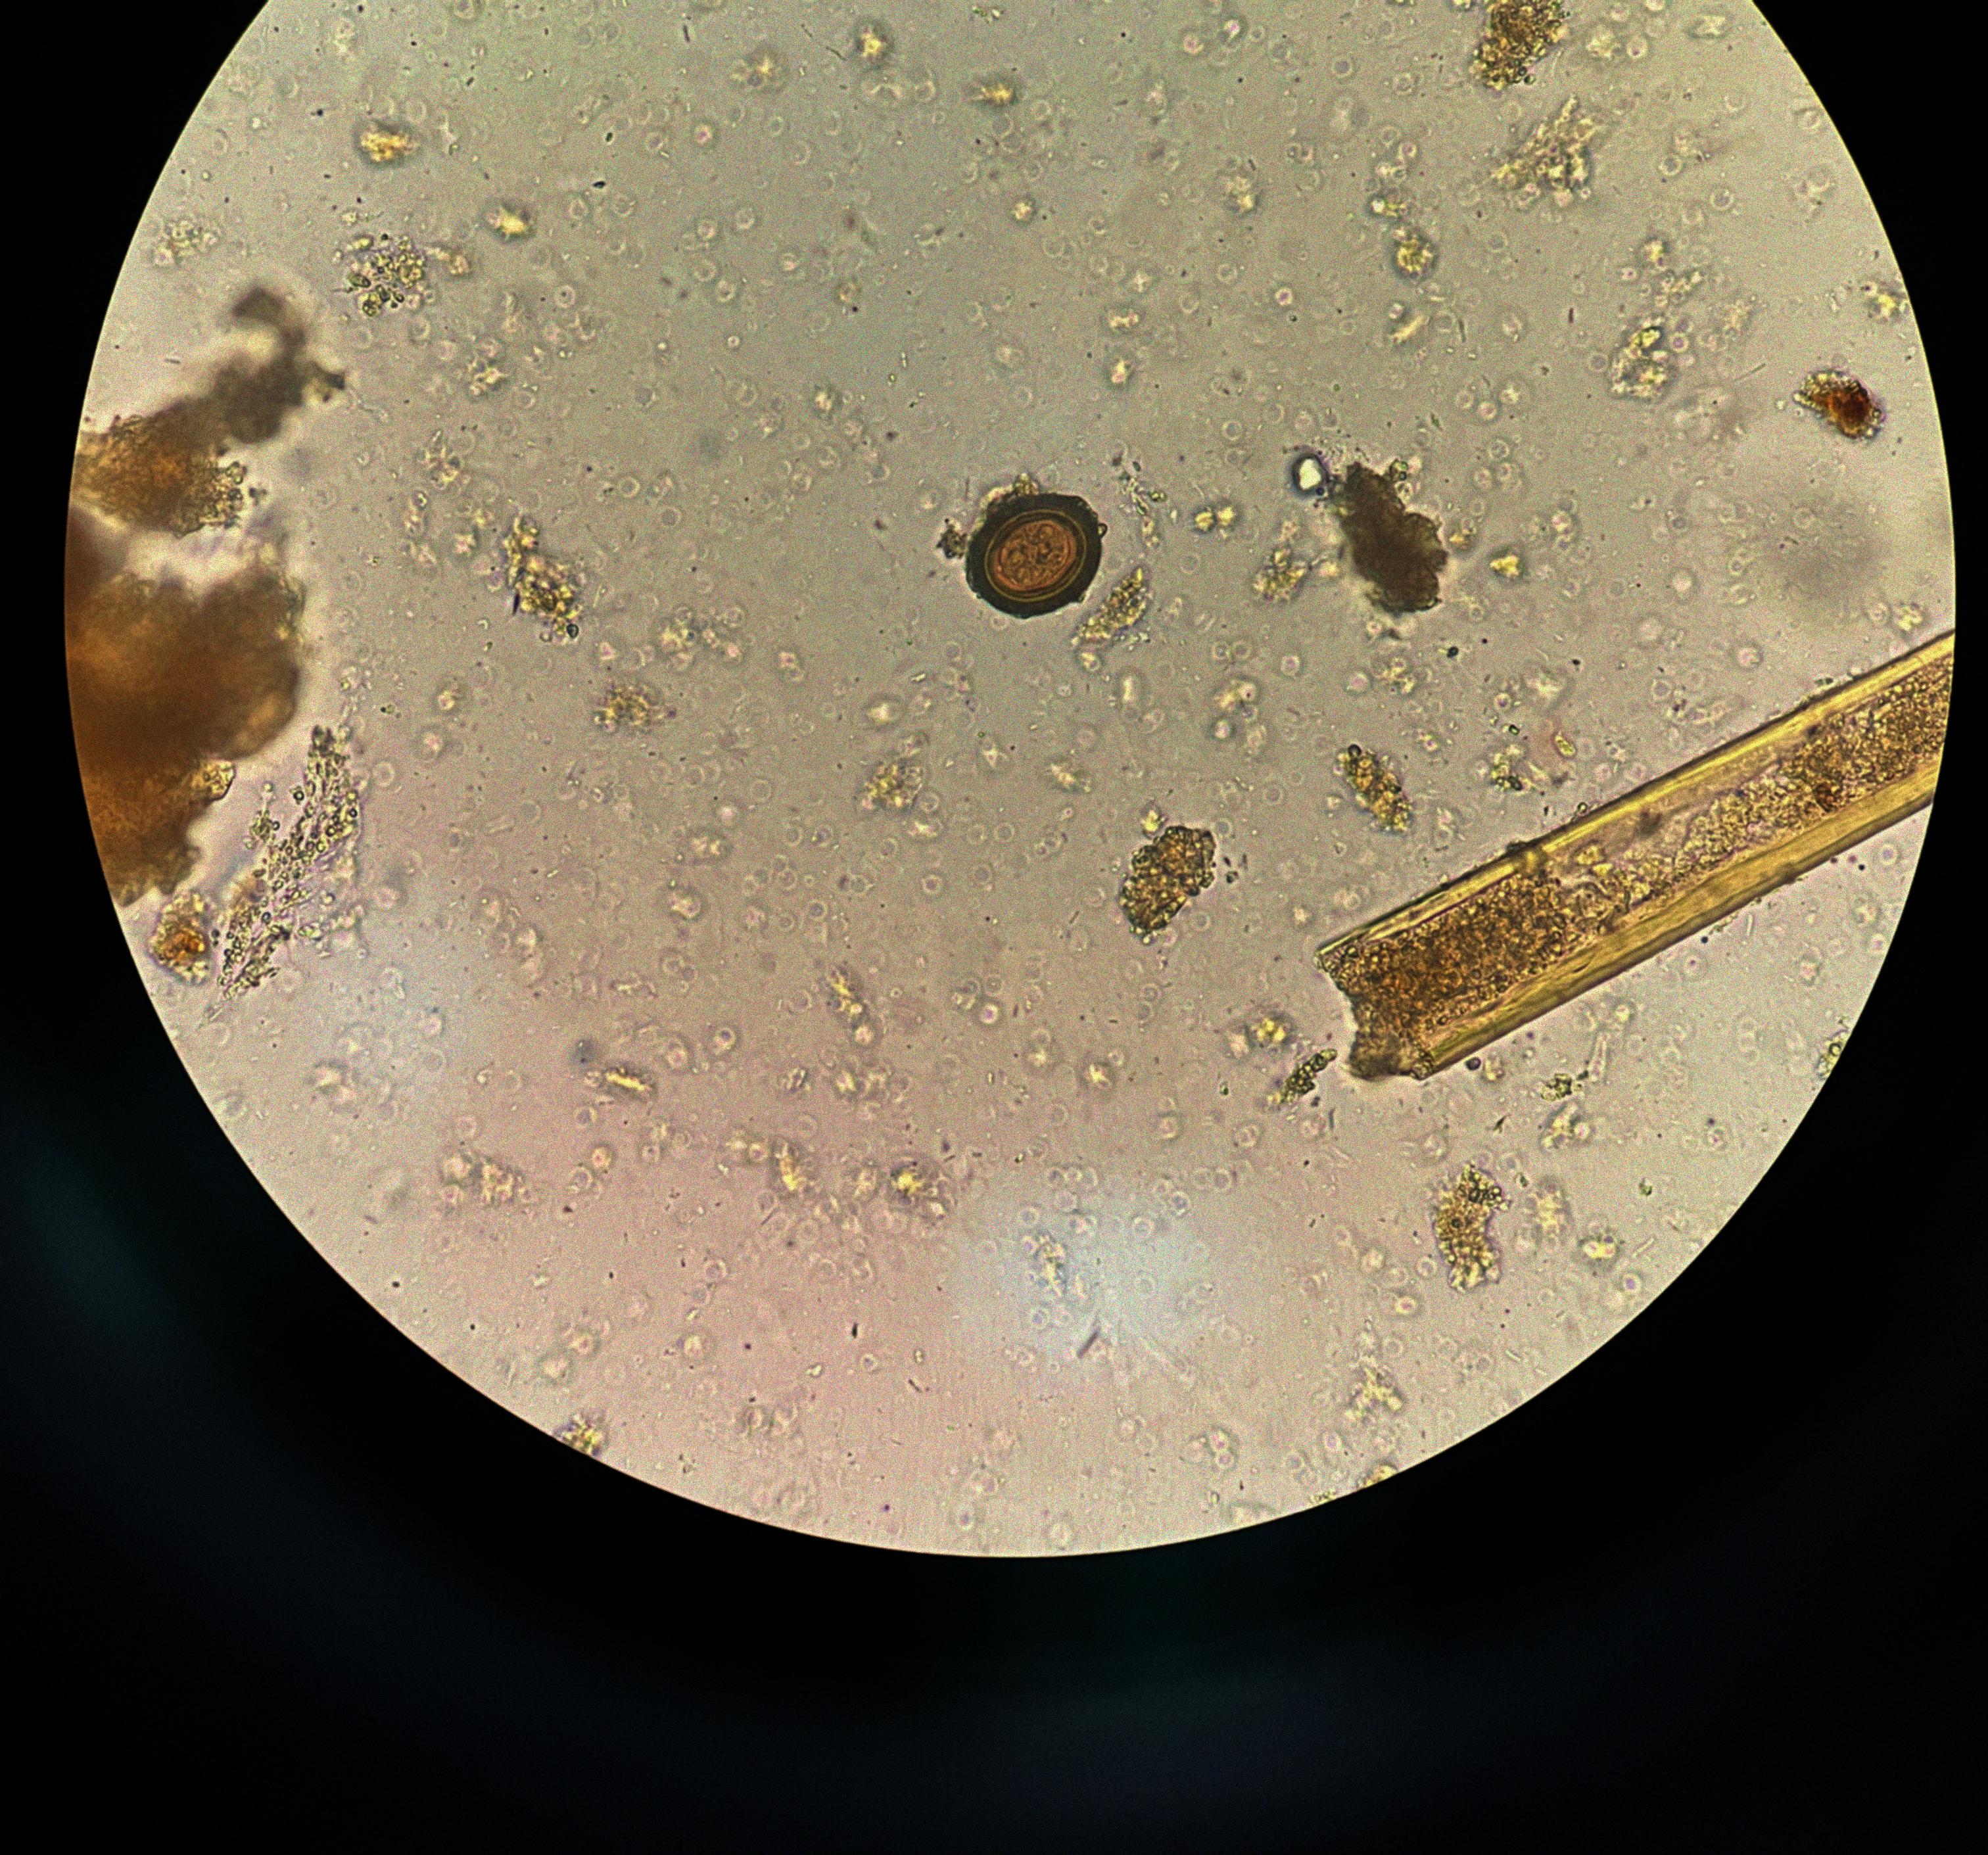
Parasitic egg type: Taenia spp. egg